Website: lowes
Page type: receipt
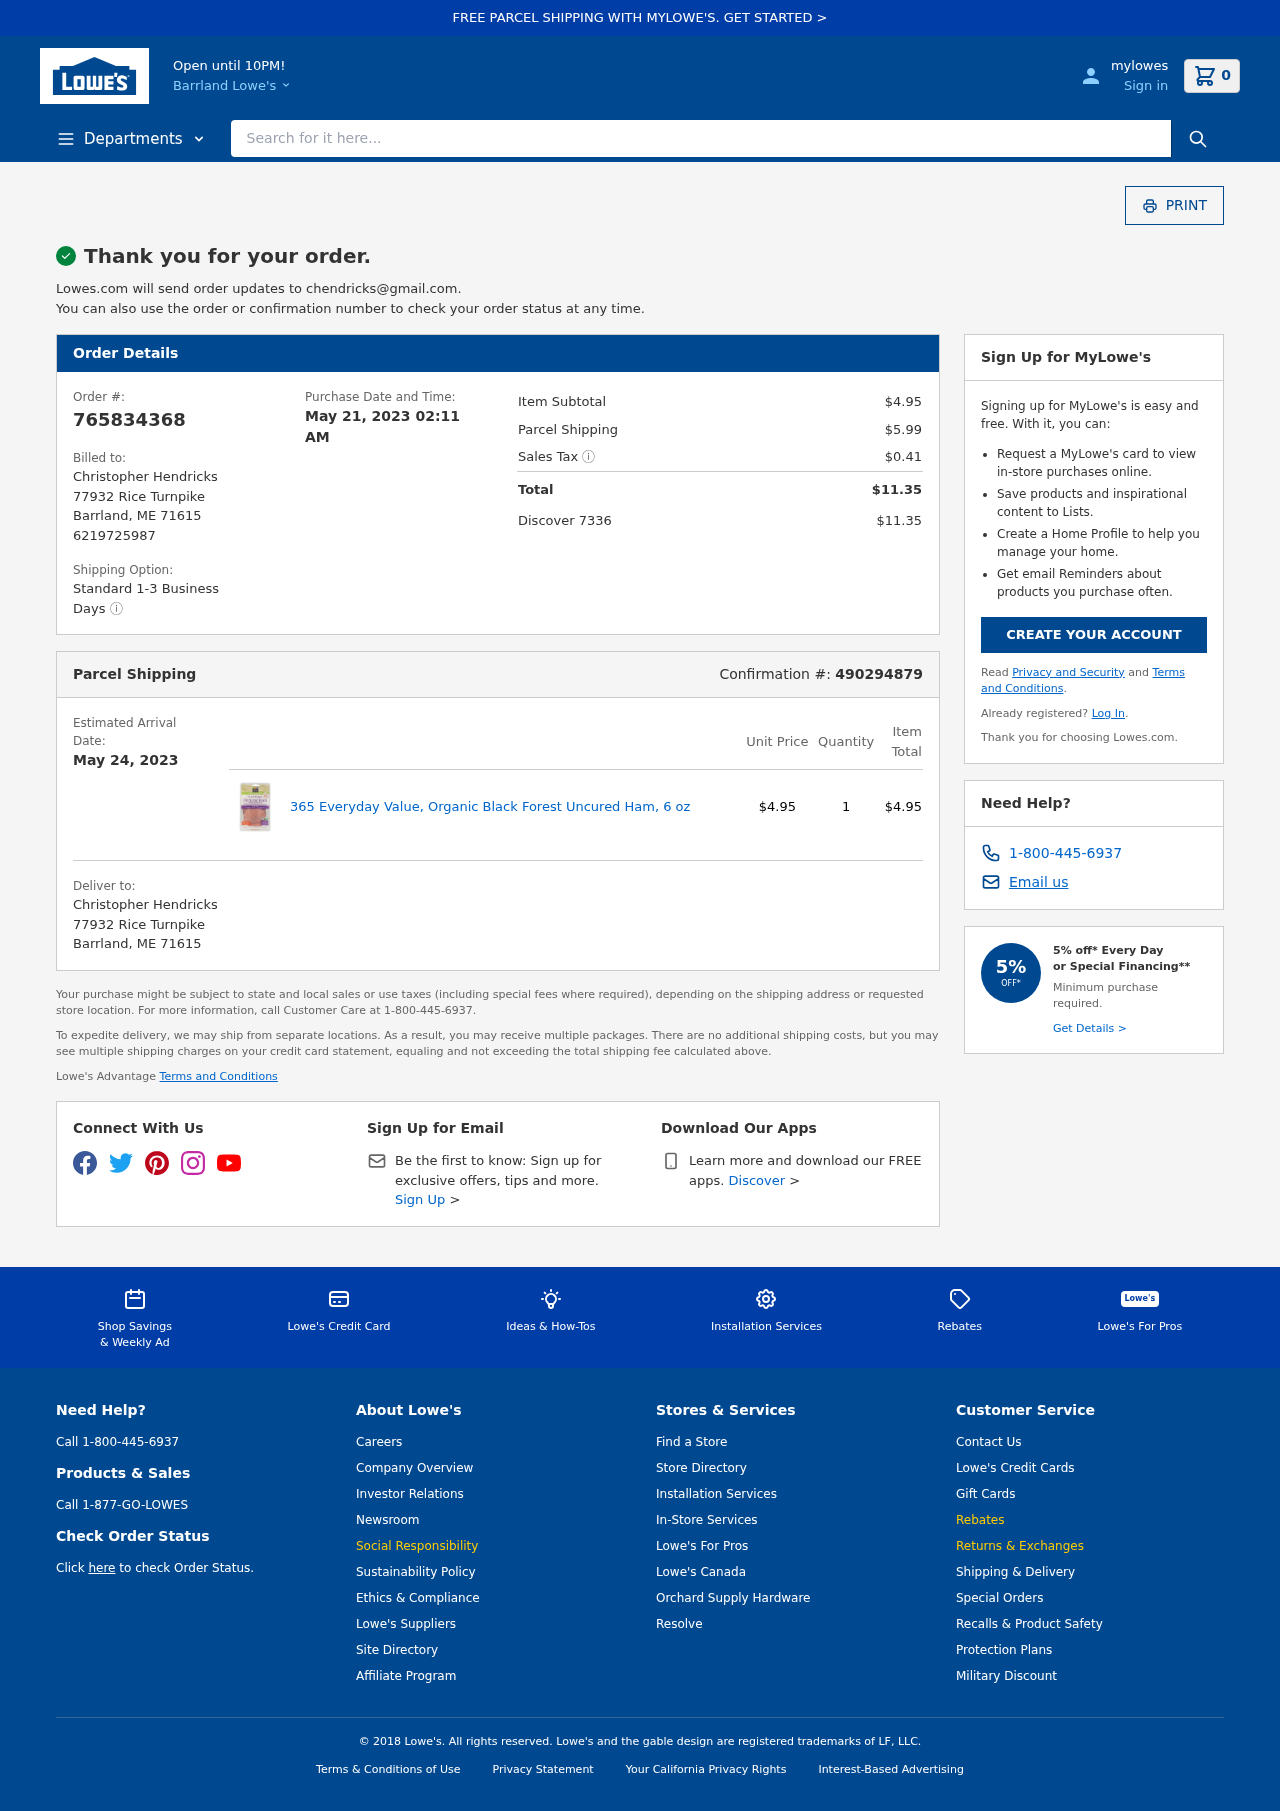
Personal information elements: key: PII_CARD_LAST4
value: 7336
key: PII_CARD_TYPE
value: Discover
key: PII_CITY
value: Barrland
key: PII_EMAIL
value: chendricks@gmail.com
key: PII_FULLNAME
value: Christopher Hendricks
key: PII_FULLNAME2
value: Christopher Hendricks
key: PII_PHONE
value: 6219725987
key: PII_POSTCODE
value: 71615
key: PII_STATE_ABBR
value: ME
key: PII_STREET
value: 77932 Rice Turnpike
Product elements: key: PRODUCT1_NAME
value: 365 Everyday Value, Organic Black Forest Uncured Ham, 6 oz
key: PRODUCT1_PRICE
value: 4.95
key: PRODUCT1_QUANTITY
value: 1
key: PRODUCT1_ITEM_TOTAL
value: $4.95
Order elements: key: ORDER_NUM_ITEMS
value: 0
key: ORDER_ID
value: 765834368
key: ORDER_DATE
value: May 21, 2023 02:11 AM
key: ORDER_SUBTOTAL
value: $4.95
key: ORDER_SHIPPING_COST
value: $5.99
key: ORDER_TAX
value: $0.41
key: ORDER_TOTAL
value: $11.35
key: ORDER_TOTAL2
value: $11.35
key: ORDER_CONFIRMATION
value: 490294879
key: ORDER_DELIVERY_DATE
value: May 24, 2023
Search elements: key: HEADER_SEARCH
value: Search for it here...